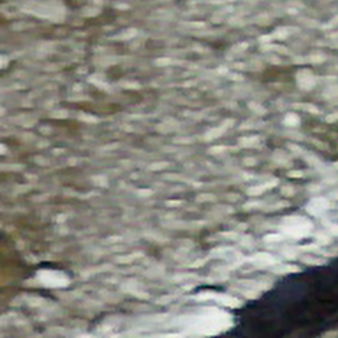
Label: other